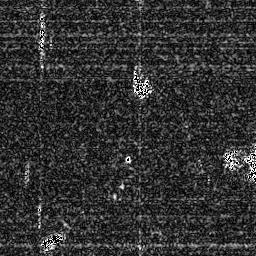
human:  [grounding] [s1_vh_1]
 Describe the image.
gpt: In the satellite image, there is  <ref>1 medium ship </ref> <box>[[14, 89, 26, 97, 0]]</box> located at bottom left,  <ref>1 medium ship </ref> <box>[[13, 5, 18, 19, 0]]</box> located at top left,  <ref>1 small ship </ref> <box>[[50, 31, 59, 37, 0]]</box> located at center.